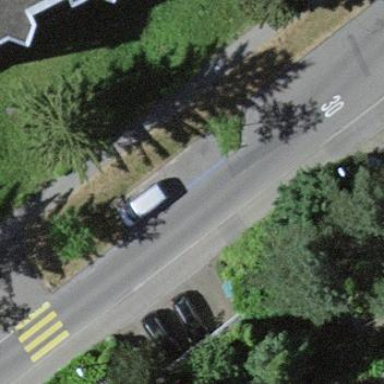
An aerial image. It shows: Parking lane for vehicles.